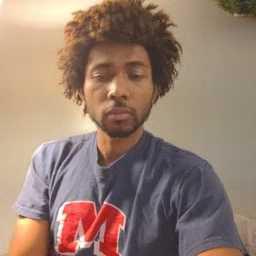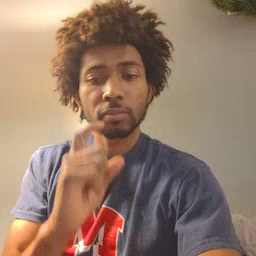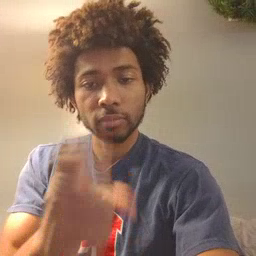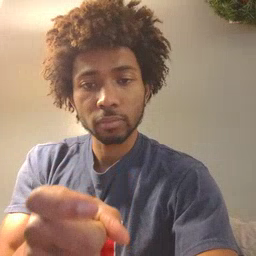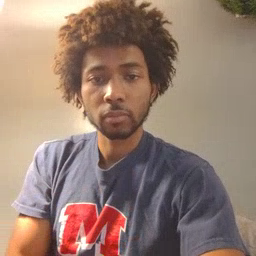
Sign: gift